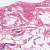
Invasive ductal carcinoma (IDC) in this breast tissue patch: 0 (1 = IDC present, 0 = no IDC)